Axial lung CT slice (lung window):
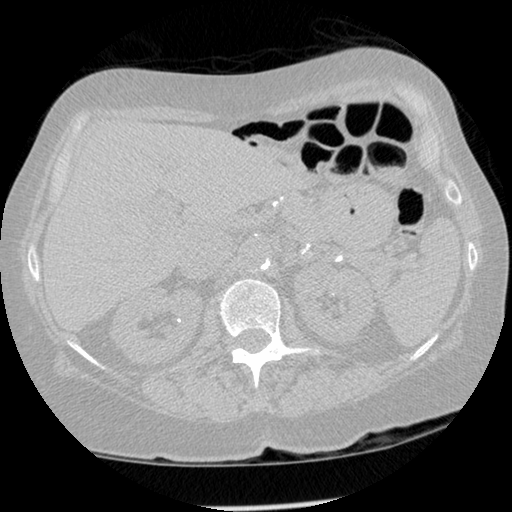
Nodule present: no